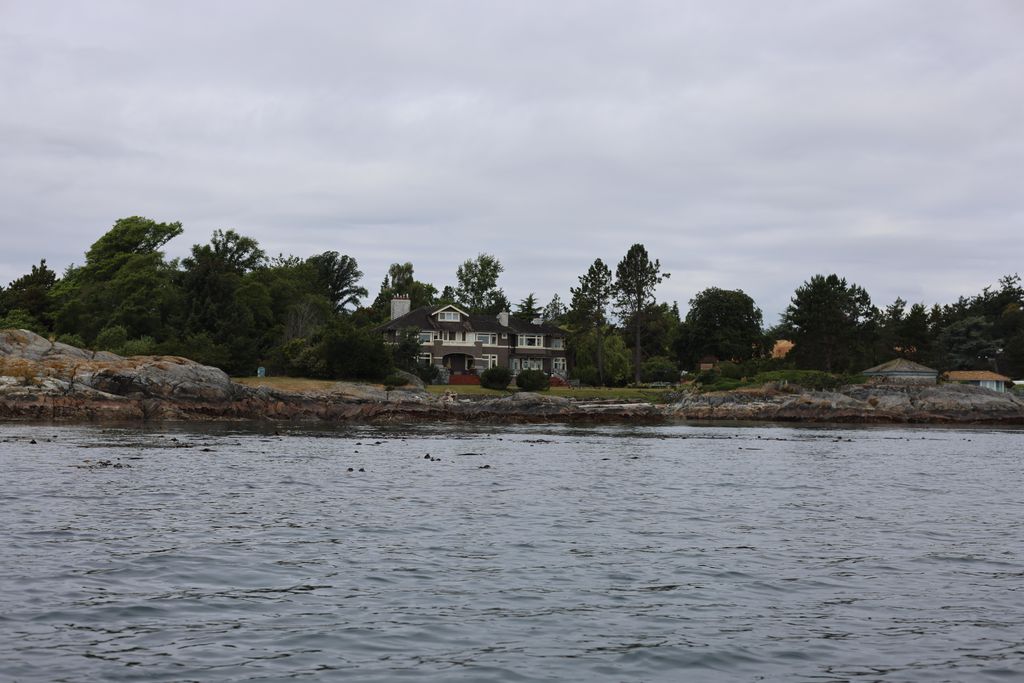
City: victoria